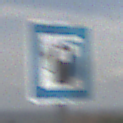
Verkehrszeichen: LadestationFuerElektrofahrzeuge
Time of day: Midday
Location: Outdoor (Nature)
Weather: PartlyCloudy
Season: NotSpecified
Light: Natural